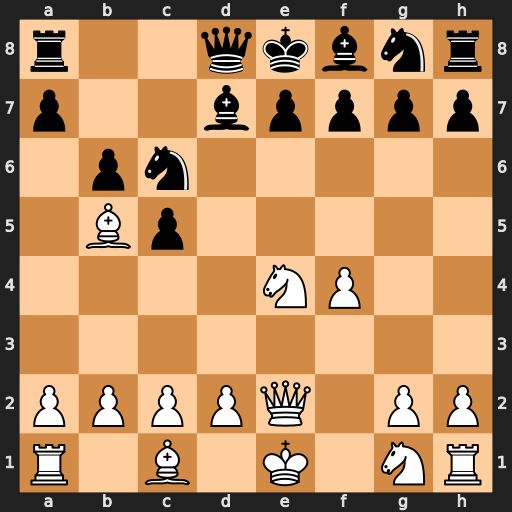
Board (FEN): r2qkbnr/p2bpppp/1pn5/1Bp5/4NP2/8/PPPPQ1PP/R1B1K1NR
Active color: w
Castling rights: KQkq
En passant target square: -
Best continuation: Nd6#